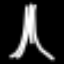
Label: The Eiffel Tower